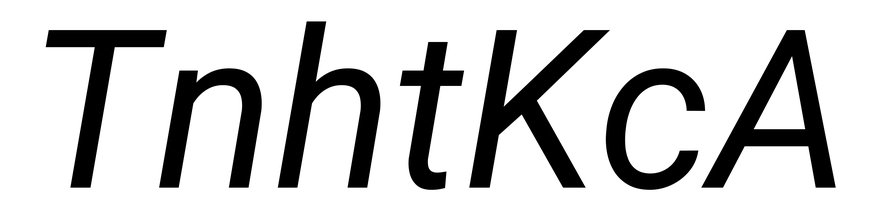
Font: Roboto-Italic_Italic